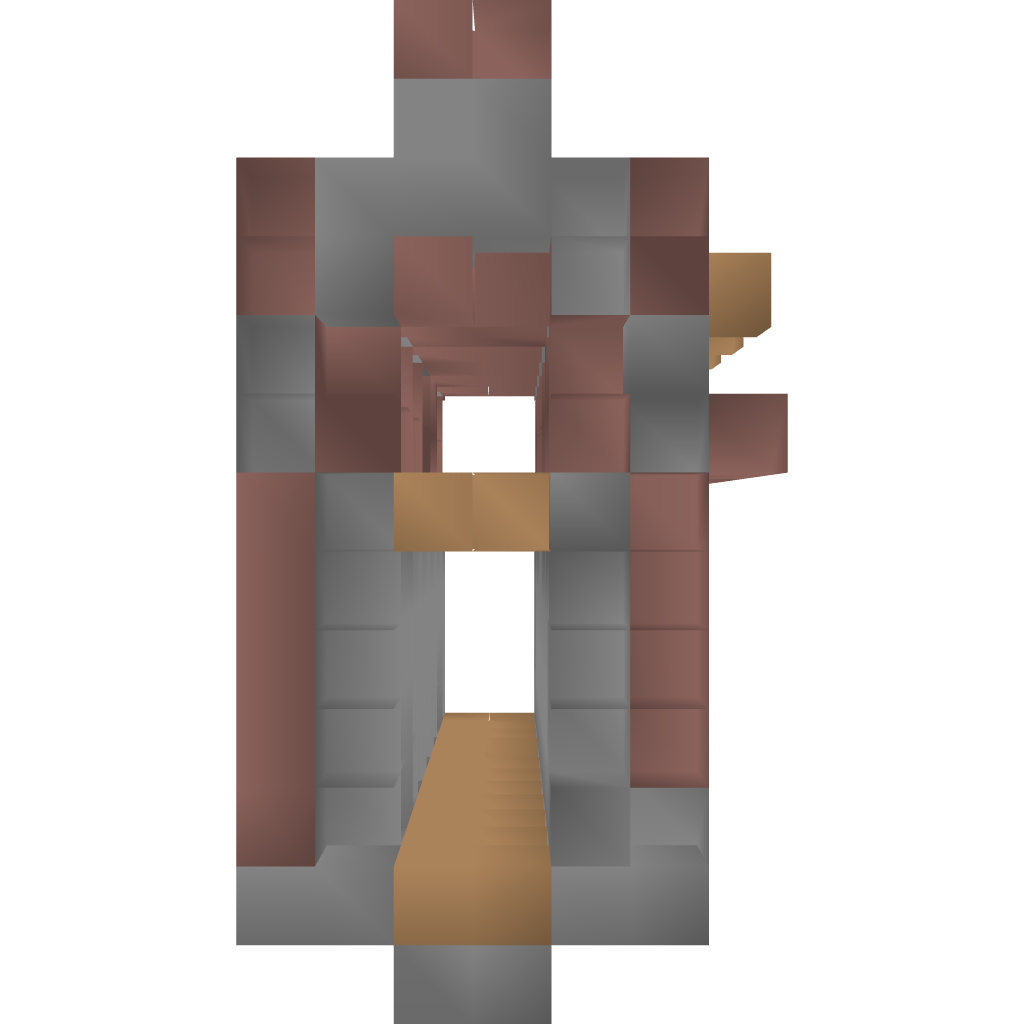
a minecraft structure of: Castle Module - Wall bad low quality